Question: I need to format image buttons in div 800x800 to make these sets @Photo attached.
I can only use css classes and maybe someone got good tutorial to do that or just help me out.
Buttons need to be in clear lines i made this in a hurry.

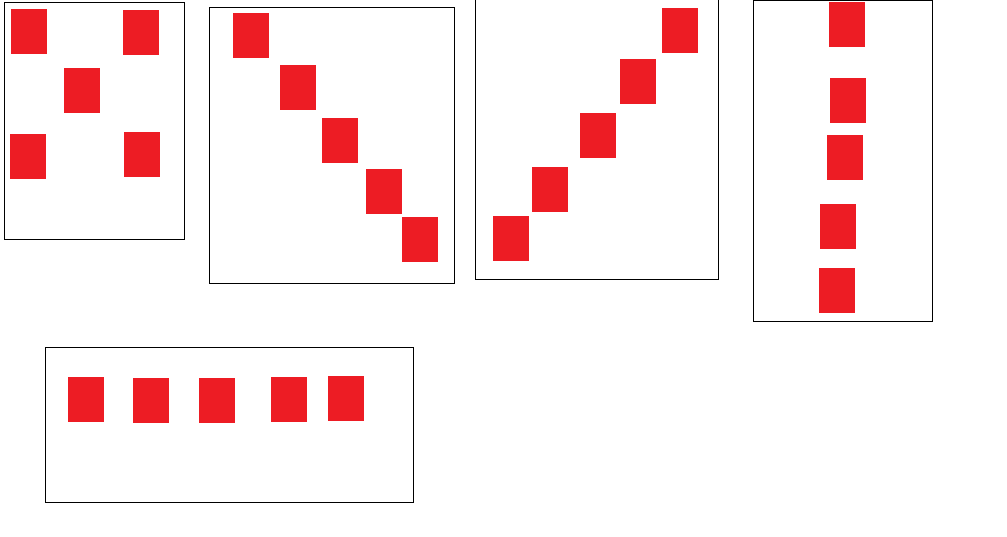
Answer: I'd use a framework to do this, thus not having to create it from scratch. A good one is Twitter Bootstrap which have a great scaffolding feature. However, if you'd rather do it yourself, you should create a class with the size you'd like, for example 200x200px, then you create offset classes that you combine with this class, like:
'''
.wrapper {
width: 800px;
height: 800px;
}
.row {
display: block;
}
.box {
width: 200px;
height: 200px;
margin: 10px;
background: #000000;
}
.offset1 {
margin-left: 210px;
}
.offset2 {
margin-left: 420px;
}
'''
and so on.
Here's a working example I made on jsfiddle:
<URL>
However, using bootstrap, which already has this feature, would be advised since you'll have a dedicated community behind you to correct any errors that might exist in the code as well as making sure it will be compatible even with future web standards.
Link to bootstrap's scaffolding feature:
<URL>